Aerial crown-view tile of a tropical tree (Barro Colorado Island, Panama), acquired 20250915:
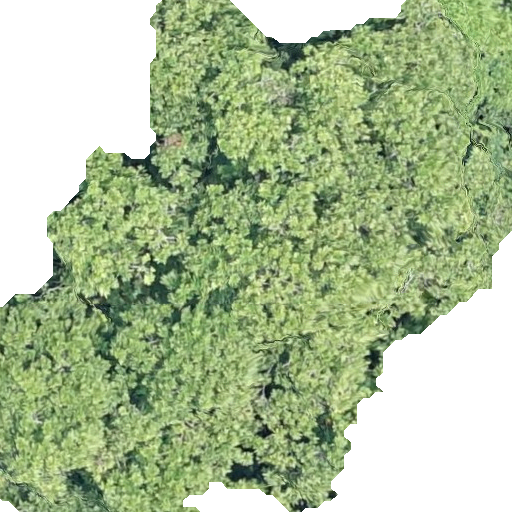
Species: Anacardium excelsum
GBIF accepted scientific name: Anacardium excelsum
Crown area: 301.234 m²